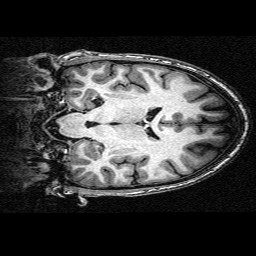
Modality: T1w
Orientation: coronal
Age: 24
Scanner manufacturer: siemens
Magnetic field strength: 3 T
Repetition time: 2.3 s
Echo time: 0.00336 s